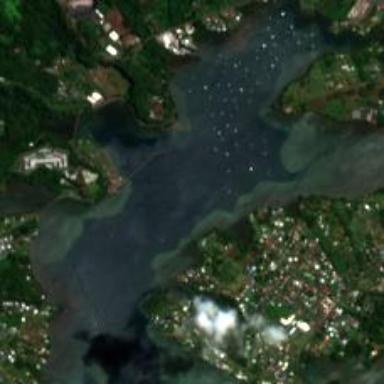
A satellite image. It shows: Beautiful bay in nature.